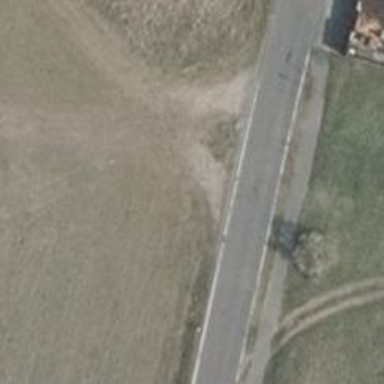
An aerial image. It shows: Tertiary road.